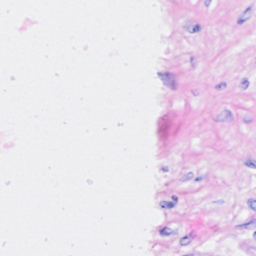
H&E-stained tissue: Breast